Question: I'm trying to create a screen similar to that in the new iTunes store:

That is, a grid that's scrollable both horizontally and vertically.
The first approach I've tried involved creating a 'UITableView' (for the vertical rows) and, within each 'UITableViewCell' of that 'UITableView', another 'UITableView' that's rotated 90 degrees.
This seems to work visually but I'm not able to scroll vertically. I believe the gesture recognizers from the subview tables are preventing the gesture recognizers from the parent table view from receiving touch events.
Basically, the rows scroll horizontally but not vertically.
The next approach I've thought then is to create 'UISrollView's for each row but I was wondering if there's something I've missed?
Has anyone else encountered this issue in the past?
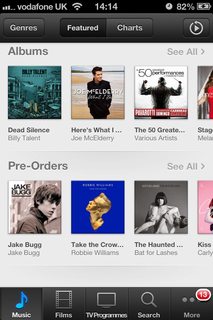
Answer: I have done something similar to what you have with table view inside a table view, I made the rotated 90deg table view the parent instead. I think I also had to turn off scrolling for one table views when scrolling is detected in the other table view, and visa-versa.